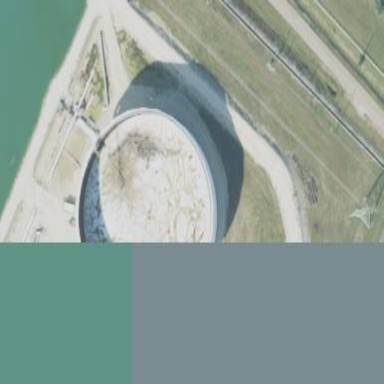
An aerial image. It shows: Storage tank building.